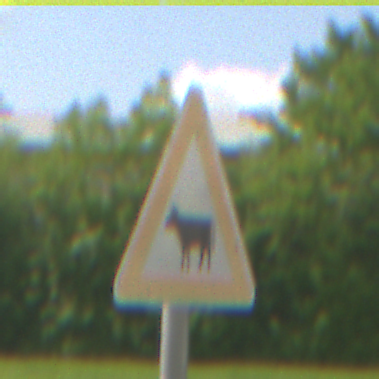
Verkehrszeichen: ViehtriebRechts
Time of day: Midday
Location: Outdoor (RoadRail)
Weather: PartlyCloudy
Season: NotSpecified
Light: Natural